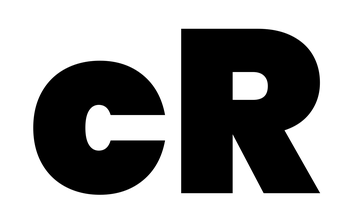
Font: Poppins-Black